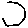
Label: hexagon